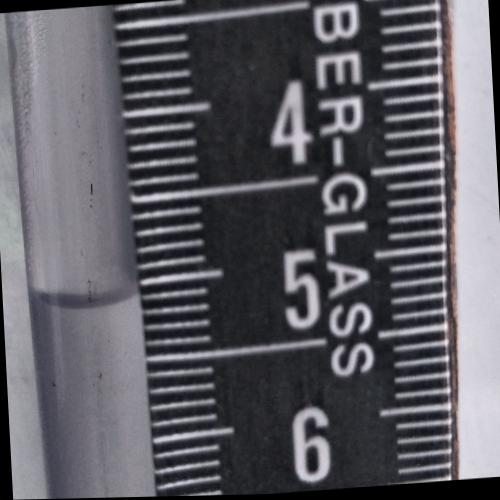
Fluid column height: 5.1 cm